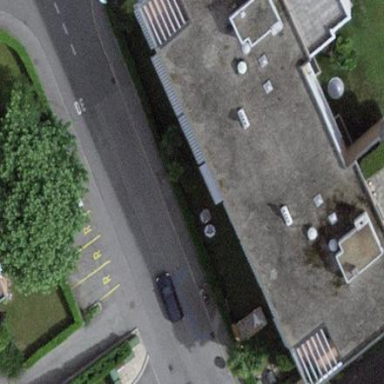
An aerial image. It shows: Building with flat roof made of gravel.